Question: I'm supposed to read this linked list of pointers from a file.
Problem is that whenever 'fread()' is called it changes not only the pointer *p, but *poly aswell, then it causes 'addNVertex()' to crash the program. Read polygon method:
'''
Polygon* readPolygon(FILE *file){
Polygon *poly=initPoly();
Point p;
int numofvertice,i;
fread(&numofvertice,sizeof(int),1,file);
for(i=0;i<numofvertice;i++){
fread(&p,sizeof(Point),1,file);
addNVertex(poly,&p,i+1);
}
return poly;
}
'''
It is a binary file looking something like this:
'int,point,point...,int,point,point...'
The int represents the number of points to add to the polygon.
An example: if *poly was 0x8000 before the 2nd 'fread()' (after 'initPoly()') , after the second 'fread()' it changes to other value even though I read the data to &p???
I've been debugging this for the past hour still nothing comes up...

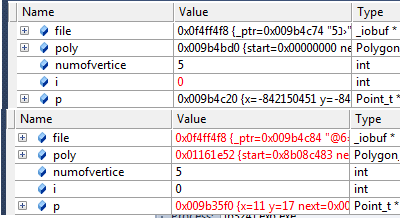
Answer: Ok I gave up so I did a workaround. I wrote field by field, then 'malloc()'ing the Polygon, then reading field by field and populate Polygon.